Question: I'm using SAX (Simple API for XML) to parse an XML document. The document is a huge XML file (dblp.xml - 1.46 GB), i wrote a few lines of parser and tested it on small files and it works.

Sample.XML and Student.XML are small files having few lines of XML, my parser parses them but when i change the path to dblp.XML it generates the file not found exception (file is still there with other sample files, but its huge in size)
here is the Exception i get:
'''
java.io.FileNotFoundException: E:\Workspaces\Java\SaxParser\xml\dblp.dtd (The system cannot find the file specified)
'''
here is my code:
'''
package com.teamincredibles.sax;
import javax.xml.parsers.SAXParser;
import javax.xml.parsers.SAXParserFactory;
import org.xml.sax.Attributes;
import org.xml.sax.SAXException;
import org.xml.sax.helpers.DefaultHandler;
public class Parser extends DefaultHandler {
public void getXml() {
try {
SAXParserFactory saxParserFactory = SAXParserFactory.newInstance();
SAXParser saxParser = saxParserFactory.newSAXParser();
final MySet openingTagList = new MySet();
final MySet closingTagList = new MySet();
DefaultHandler defaultHandler = new DefaultHandler() {
public void startDocument() throws SAXException {
System.out.println("Starting Parsing...\n");
}
public void endDocument() throws SAXException {
System.out.print("\n\nDone Parsing!");
}
public void startElement(String uri, String localName, String qName,
Attributes attributes) throws SAXException {
if (!openingTagList.contains(qName)) {
openingTagList.add(qName);
System.out.print("<" + qName + ">\n");
}
}
public void characters(char ch[], int start, int length)
throws SAXException {
/*for(int i=start; i<(start+length);i++){
System.out.print(ch[i]);
}*/
}
public void endElement(String uri, String localName, String qName)
throws SAXException {
if (!closingTagList.contains(qName)) {
closingTagList.add(qName);
System.out.print("</" + qName + ">");
}
}
};
saxParser.parse("xml/dblp.xml", defaultHandler);
} catch (Exception e) {
e.printStackTrace();
}
}
public static void main(String args[]) {
Parser readXml = new Parser();
readXml.getXml();
}
}
'''
What is the matter i can't figure out.
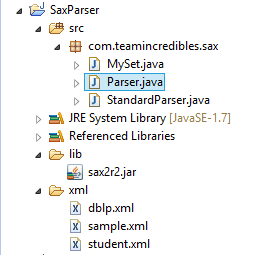
Answer: Is your XML file referencing a DTD, in this case "dblp.dtd".
If yes check if its in the location "E:\Workspaces\Java\SaxParser\xml\". If not place it in the location and run your code.